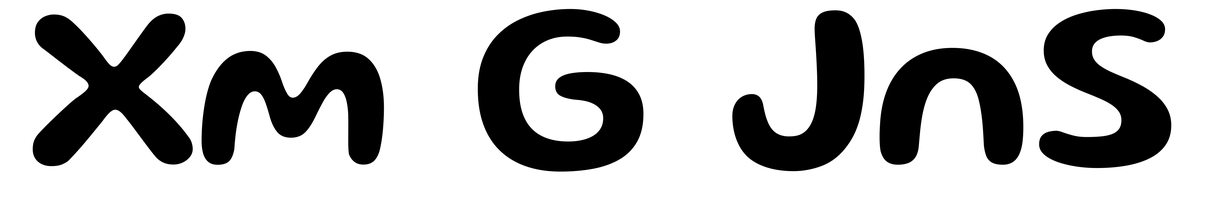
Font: Gluten_Medium